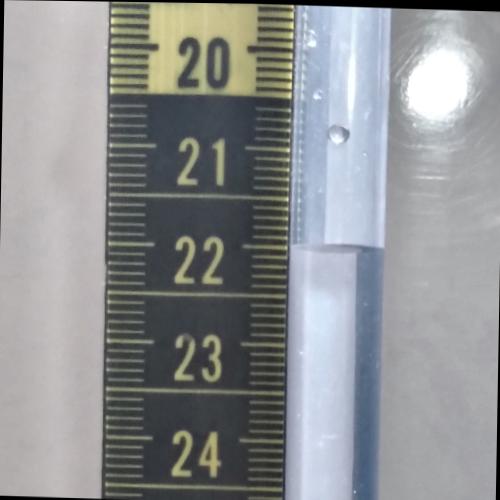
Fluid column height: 22.0 cm